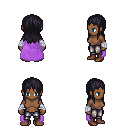
a pixel art fantasy rpg character, female body template, human, dark skin, lavender cape, metal pants, raven unkempt hairstyle, white cloth bandages, brown shoes, four views (front, back, left, right), 2x2 character sprite sheet, small pixel art, hard edges, no anti-aliasing